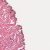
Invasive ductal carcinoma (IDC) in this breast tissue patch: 0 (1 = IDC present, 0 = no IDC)